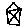
Label: house